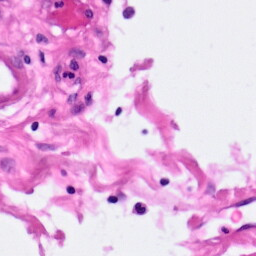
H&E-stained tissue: Pancreatic